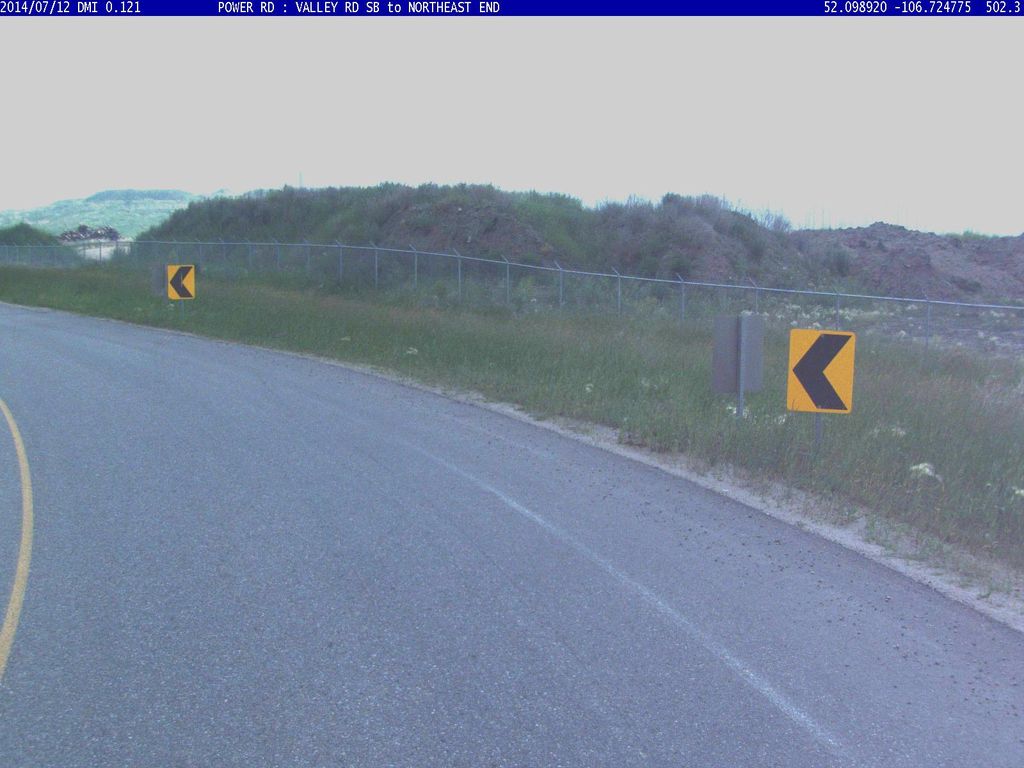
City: saskatoon